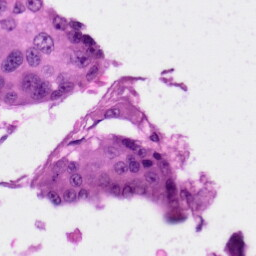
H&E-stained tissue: Skin